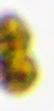
Label: Akashiwo